Field crop: tomato
Growth stage: 1
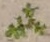
Species: portulaca